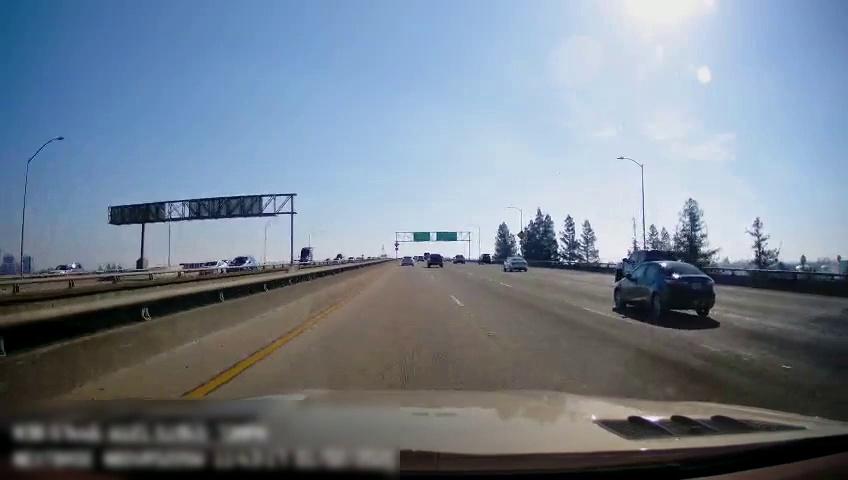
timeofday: Day
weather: Sunny
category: Drivable Space
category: Vehicles | Car
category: Vehicles | SUV
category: Vehicles | Other LV
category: Vehicles | SUV
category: Drivable Space
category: Vehicles | Car
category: Vehicles | Truck
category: Vehicles | Truck
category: Vehicles | Car
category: Vehicles | Car
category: Vehicles | Car
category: Vehicles | Truck
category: Lanes | Current Lane
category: Lanes | Current Lane
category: Lanes | Current Lane
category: Traffic | Signs
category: Traffic | Signs
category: Traffic | Signs
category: Traffic | Signs